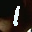
Label: 1